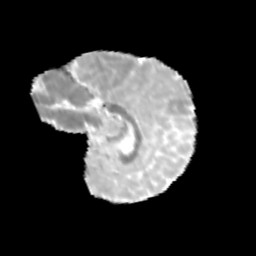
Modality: MD
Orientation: sagittal
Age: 10
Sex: male
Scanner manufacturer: siemens
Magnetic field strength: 3 T
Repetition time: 3.8 s
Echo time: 0.07 s